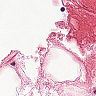
Metastatic tissue present: no